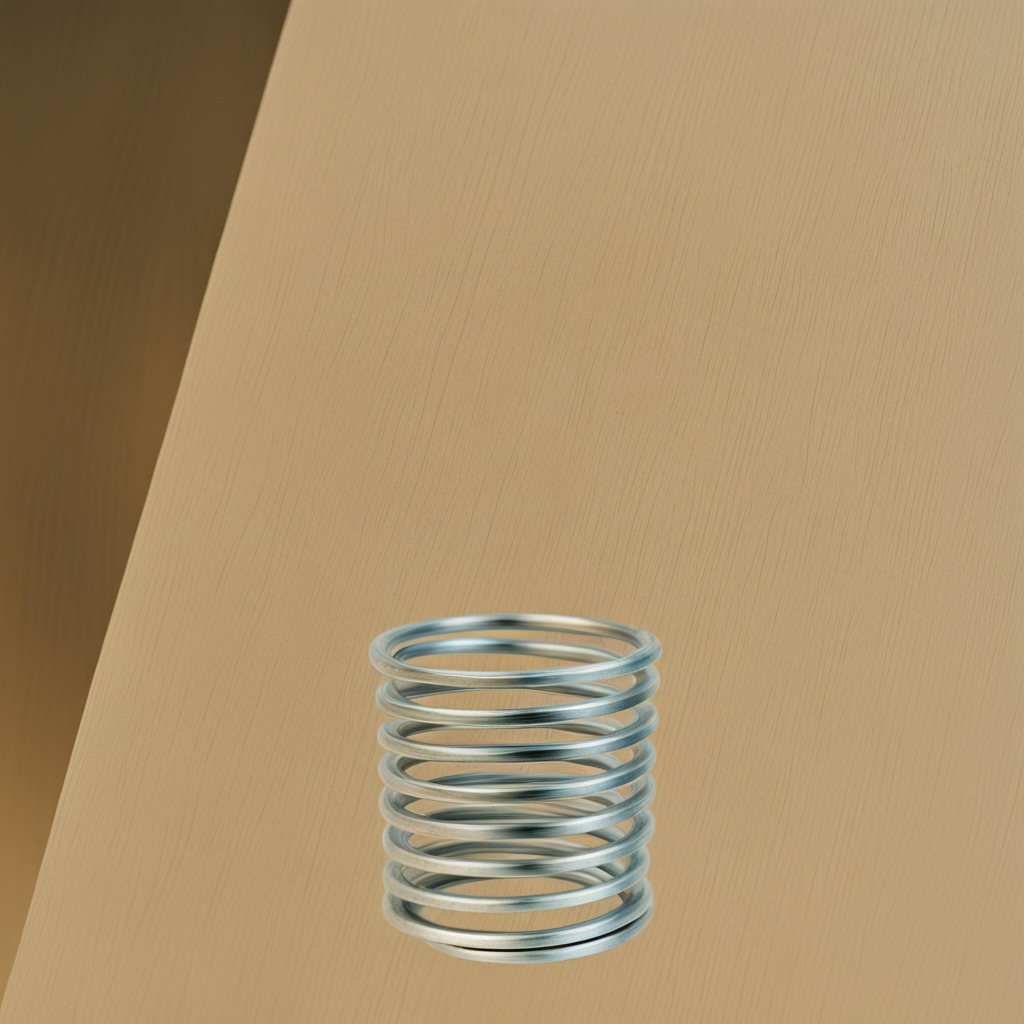
A coiled metal spring is lying on the plywood surface.